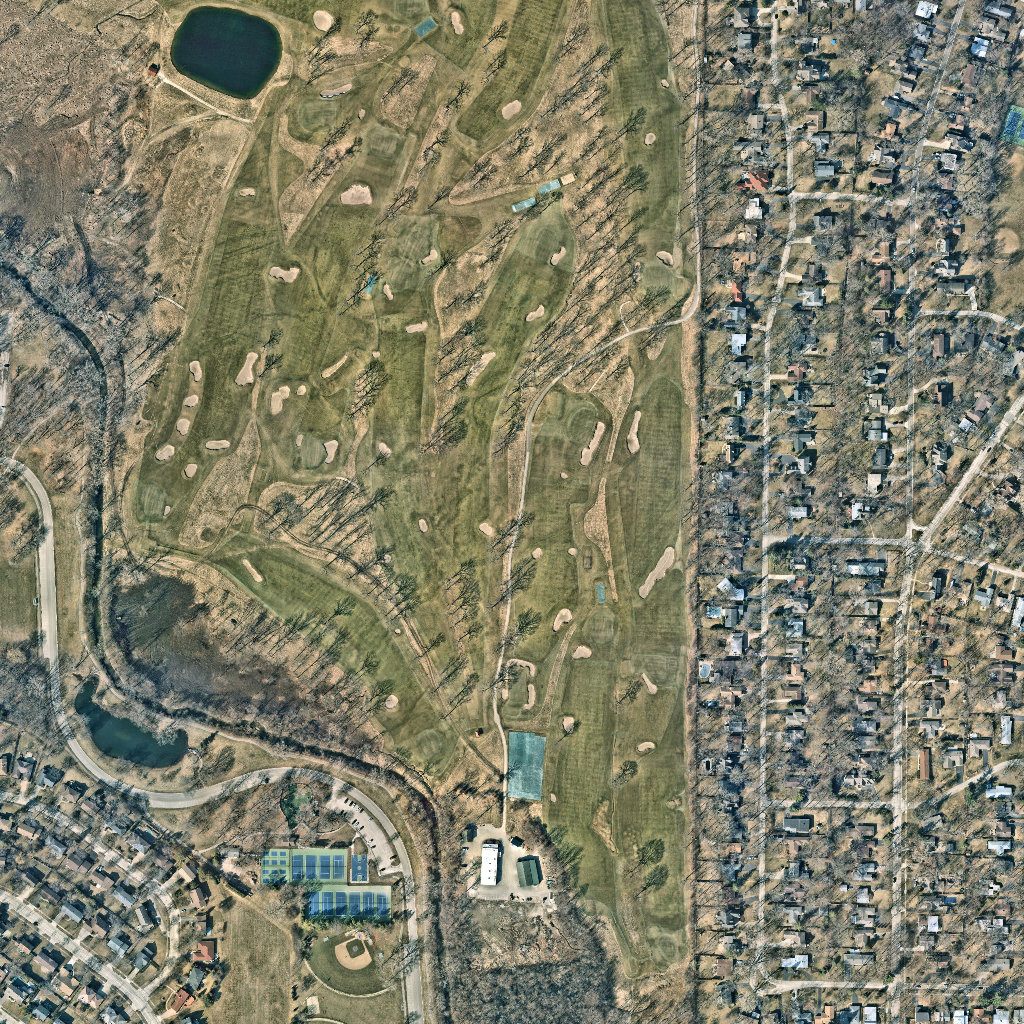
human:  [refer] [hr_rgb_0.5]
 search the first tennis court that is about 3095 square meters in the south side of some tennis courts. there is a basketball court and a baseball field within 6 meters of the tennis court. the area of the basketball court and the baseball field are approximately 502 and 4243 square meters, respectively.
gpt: <box>[[29, 86, 38, 89, 0]]</box>

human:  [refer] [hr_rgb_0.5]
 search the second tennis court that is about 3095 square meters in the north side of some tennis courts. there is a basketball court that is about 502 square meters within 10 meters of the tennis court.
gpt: <box>[[29, 86, 38, 89, 0]]</box>